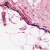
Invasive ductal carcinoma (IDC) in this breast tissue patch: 0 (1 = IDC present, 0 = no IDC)